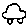
Label: car